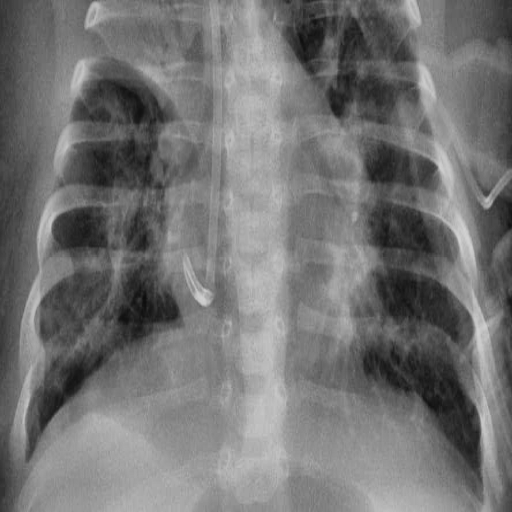
Finding: PNEUMONIA